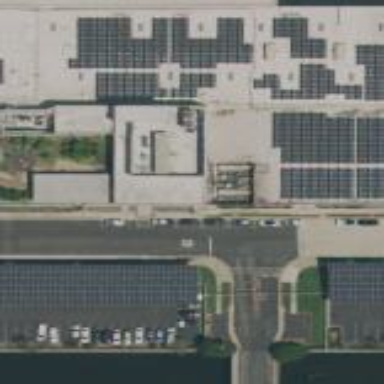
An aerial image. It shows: Solar photovoltaic panel generator.